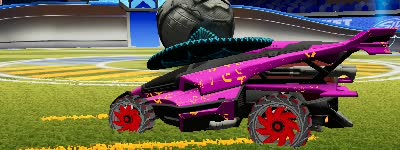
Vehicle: aftershock